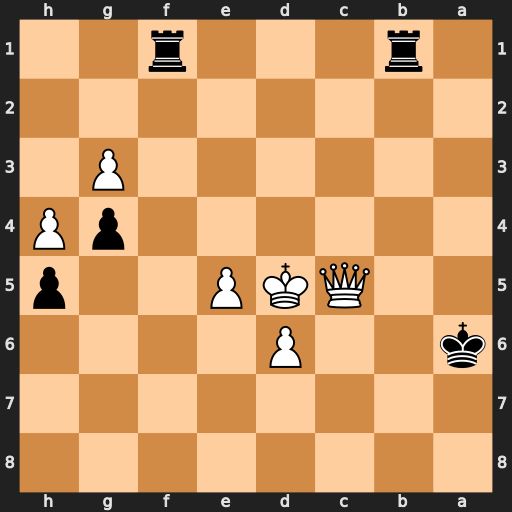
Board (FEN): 8/8/k2P4/2QKP2p/6pP/6P1/8/1r3r2
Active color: b
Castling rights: -
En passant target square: -
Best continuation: Rb5 Qxb5+ Kxb5 e6 Rd1+ Ke5 Kc6 d7 Kc7